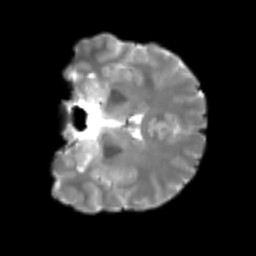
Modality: T2w
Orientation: coronal
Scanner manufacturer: siemens
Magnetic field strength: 3 T
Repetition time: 4 s
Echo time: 0.0594 s